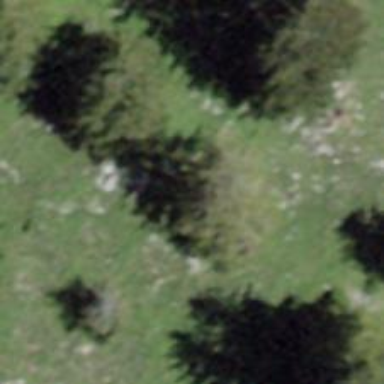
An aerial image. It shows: Single tag "natural: tree."